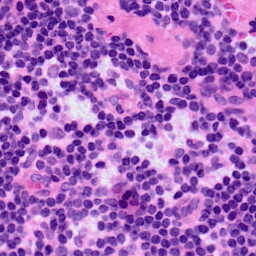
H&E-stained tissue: LymphNode